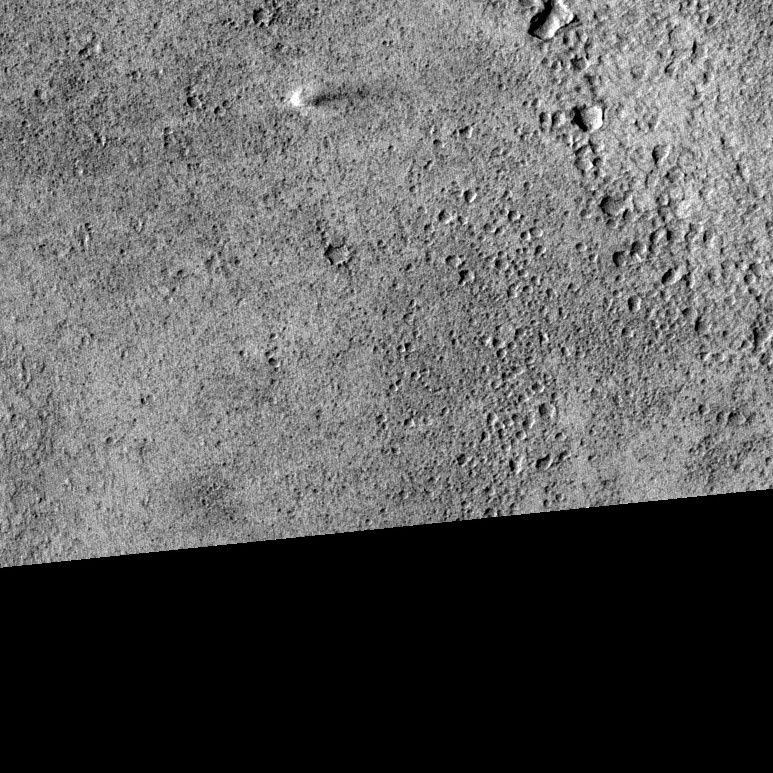
Label: dustdevil